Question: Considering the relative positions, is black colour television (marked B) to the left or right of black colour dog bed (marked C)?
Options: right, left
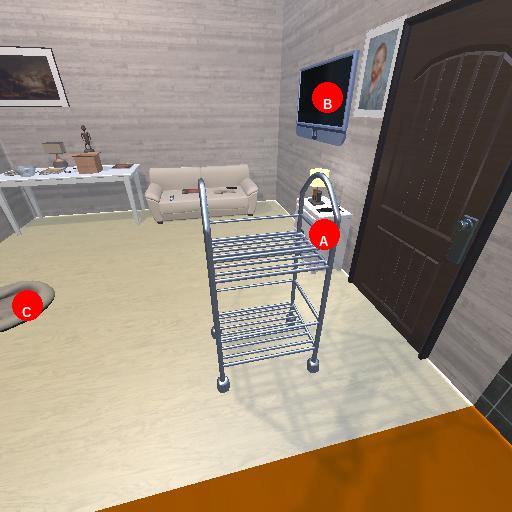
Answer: right